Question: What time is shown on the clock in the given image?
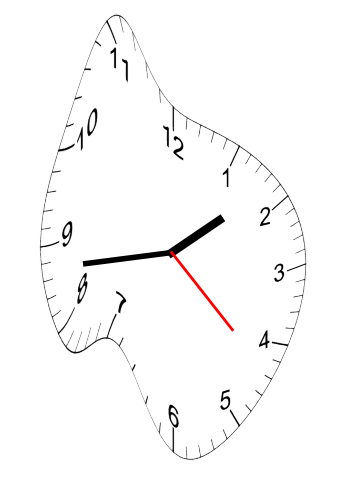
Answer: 01:43:22